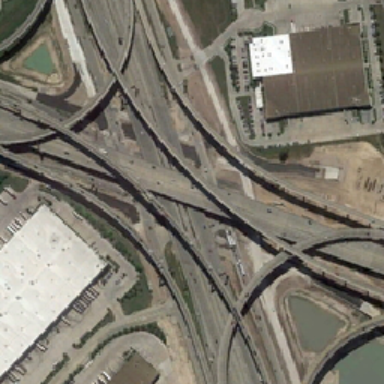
There are two houses on both sides of the road .